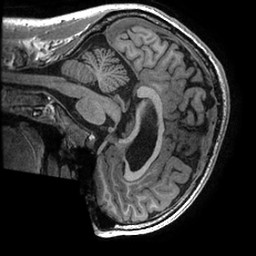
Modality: T1w
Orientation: sagittal
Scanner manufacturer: ge
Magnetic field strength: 3 T
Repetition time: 0.00636 s
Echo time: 0.002788 s